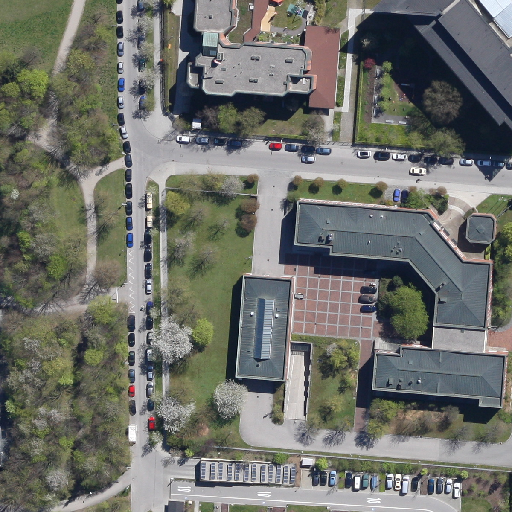
Referring expression: vehicle in the parking area